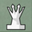
Piece: wQ